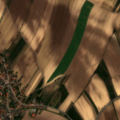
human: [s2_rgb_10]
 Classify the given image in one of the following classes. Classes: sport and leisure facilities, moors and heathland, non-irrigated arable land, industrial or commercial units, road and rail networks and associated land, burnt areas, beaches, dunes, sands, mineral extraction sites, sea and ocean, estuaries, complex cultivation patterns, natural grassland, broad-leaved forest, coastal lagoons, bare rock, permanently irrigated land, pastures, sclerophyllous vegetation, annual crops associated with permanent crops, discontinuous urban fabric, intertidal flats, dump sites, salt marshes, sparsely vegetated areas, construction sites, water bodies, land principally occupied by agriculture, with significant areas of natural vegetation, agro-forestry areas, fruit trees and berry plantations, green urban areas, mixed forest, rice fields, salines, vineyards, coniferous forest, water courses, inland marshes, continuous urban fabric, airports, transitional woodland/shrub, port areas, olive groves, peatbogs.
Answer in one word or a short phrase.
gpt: discontinuous urban fabric, non-irrigated arable land, land principally occupied by agriculture, with significant areas of natural vegetation, broad-leaved forest